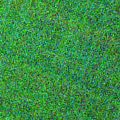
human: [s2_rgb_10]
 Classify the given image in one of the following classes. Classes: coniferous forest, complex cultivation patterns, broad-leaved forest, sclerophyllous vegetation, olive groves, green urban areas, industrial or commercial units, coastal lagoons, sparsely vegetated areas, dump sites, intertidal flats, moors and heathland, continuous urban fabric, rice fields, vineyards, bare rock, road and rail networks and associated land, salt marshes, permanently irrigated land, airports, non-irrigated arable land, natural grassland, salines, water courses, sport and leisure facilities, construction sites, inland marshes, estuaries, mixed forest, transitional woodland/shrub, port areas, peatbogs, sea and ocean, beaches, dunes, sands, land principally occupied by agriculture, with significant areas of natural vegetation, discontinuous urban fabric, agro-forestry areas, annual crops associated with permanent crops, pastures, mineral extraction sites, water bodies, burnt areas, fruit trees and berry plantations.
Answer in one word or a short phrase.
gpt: sea and ocean